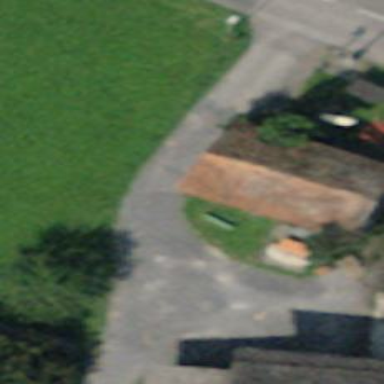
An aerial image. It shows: Barn.